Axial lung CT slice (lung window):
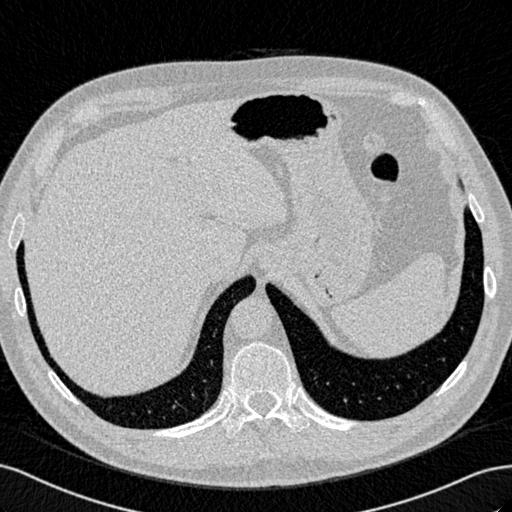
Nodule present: no